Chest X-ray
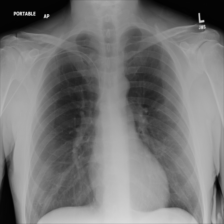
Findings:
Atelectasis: negative
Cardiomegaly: negative
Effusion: negative
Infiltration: negative
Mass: negative
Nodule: negative
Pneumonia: negative
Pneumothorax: negative
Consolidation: negative
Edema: negative
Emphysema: negative
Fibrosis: negative
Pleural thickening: negative
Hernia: negative